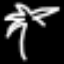
Label: palm tree